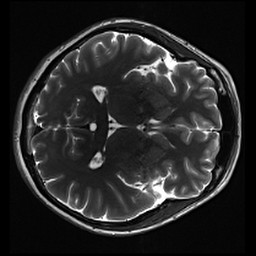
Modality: inplaneT2
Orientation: axial